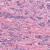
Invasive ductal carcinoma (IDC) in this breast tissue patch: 1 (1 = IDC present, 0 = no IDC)